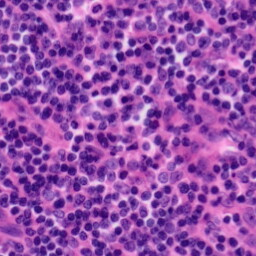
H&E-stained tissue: Tonsil